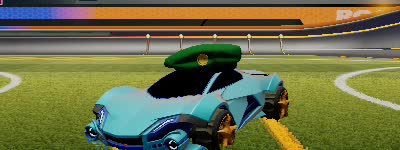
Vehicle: werewolf